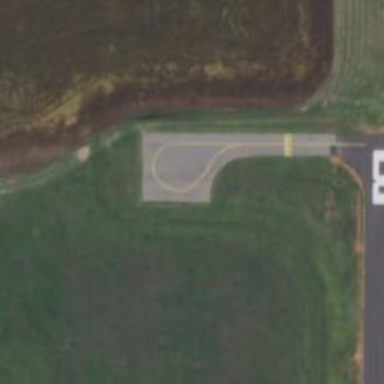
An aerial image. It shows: View of taxiway at the airport.